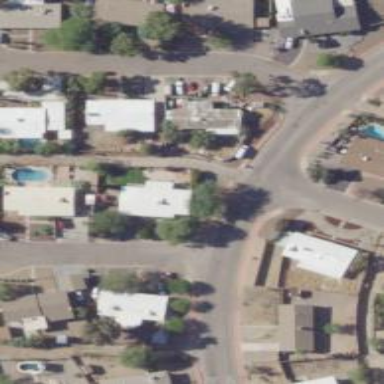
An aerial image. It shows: Alleyway designated as service road.